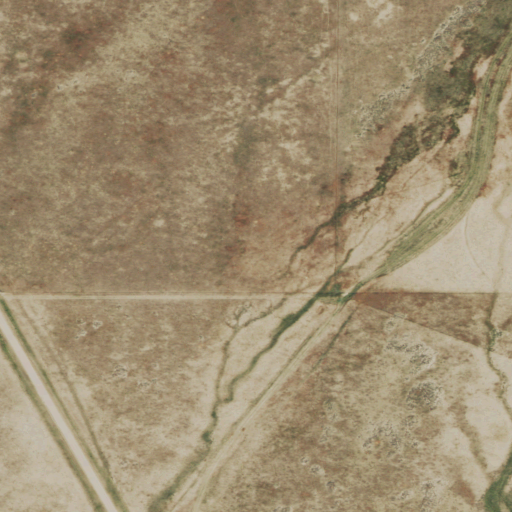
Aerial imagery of plain(s) in Wyoming named Smith Flats containing only shrub